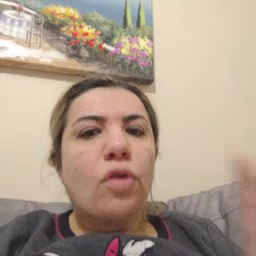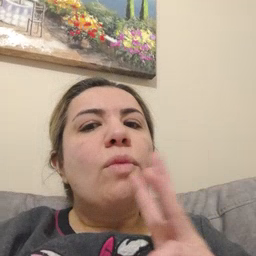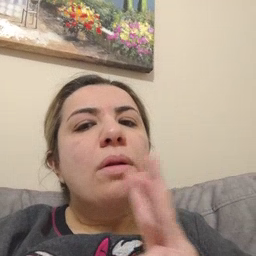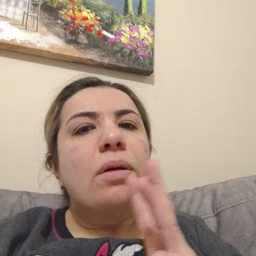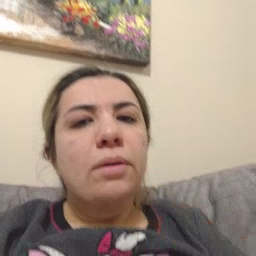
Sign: water